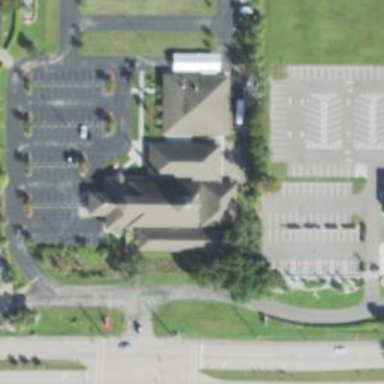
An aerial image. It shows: Building that serves as place of worship.